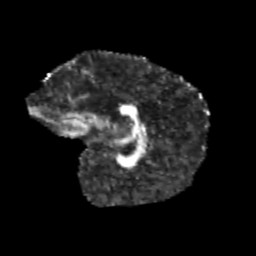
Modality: FA
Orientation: sagittal
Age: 10
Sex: female
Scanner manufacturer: siemens
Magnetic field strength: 3 T
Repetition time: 3.8 s
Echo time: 0.07 s